Field crop: maize
Growth stage: 2
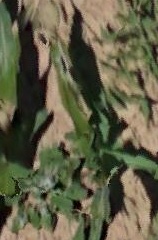
Species: maize